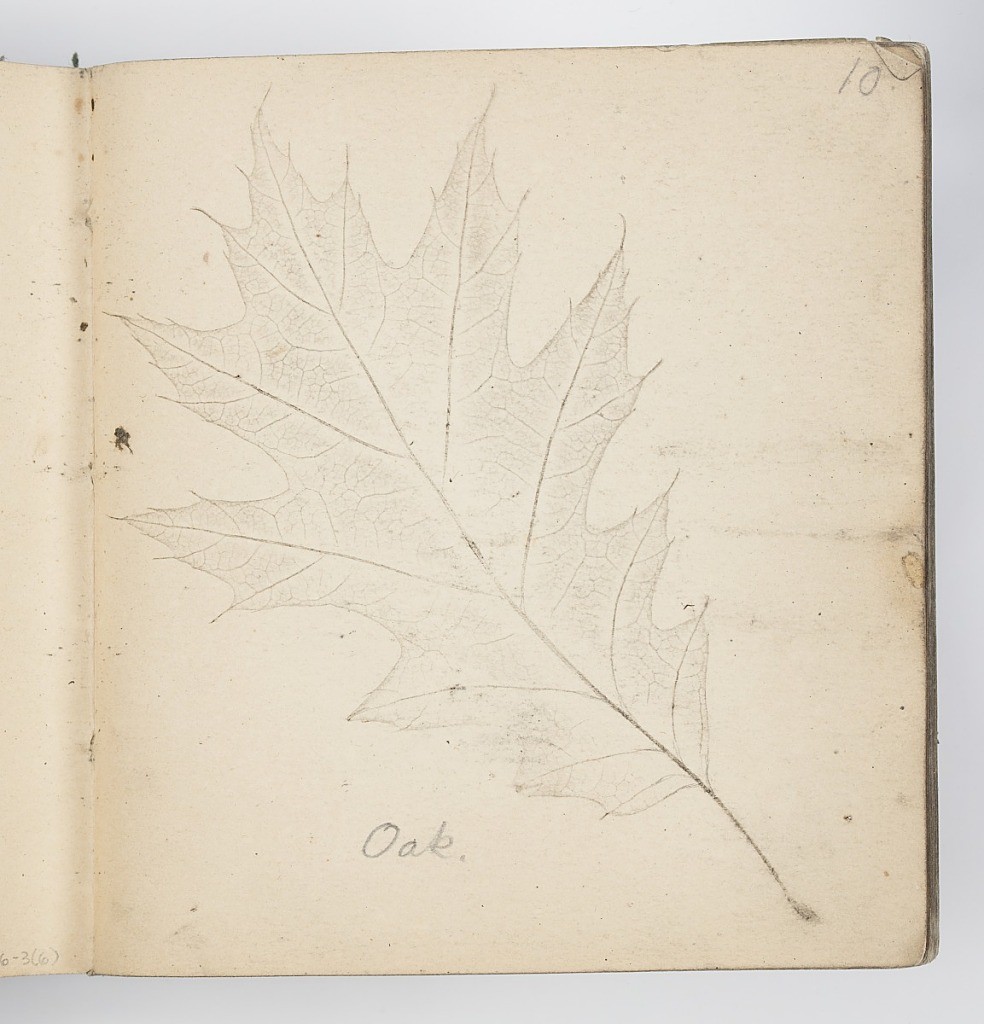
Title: Sketchbook Page: Oak Leaf
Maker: Kenyon Cox, American, 1856–1919
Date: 1874
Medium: Graphite on paper
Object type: Sketchbook folio
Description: Sketch of an oak leaf.